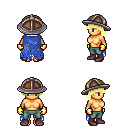
a pixel art fantasy rpg character, female body template, human, tanned skin, blue tattered cape, teal pants, gold pageboy hairstyle, chain helm, gold gloves, maroon shoes, four views (front, back, left, right), 2x2 character sprite sheet, small pixel art, hard edges, no anti-aliasing